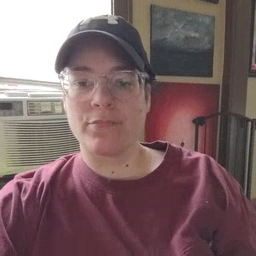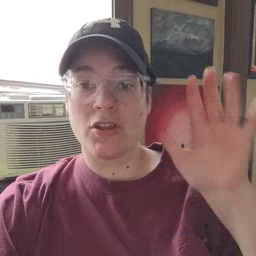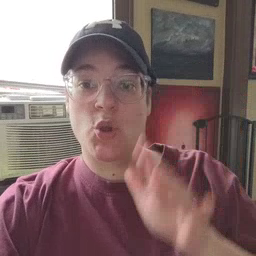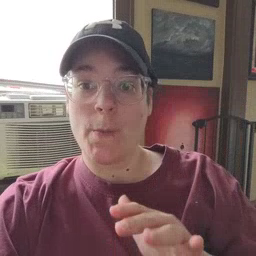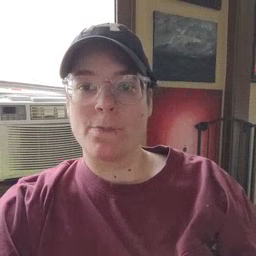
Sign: snow